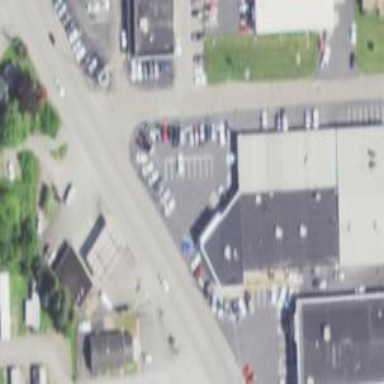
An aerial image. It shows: Car shop building.